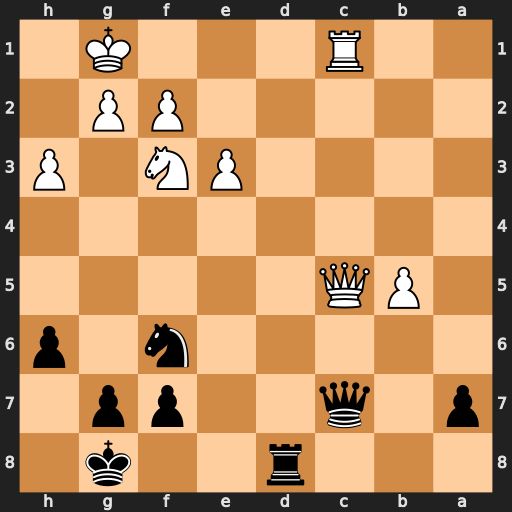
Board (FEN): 3r2k1/p1q2pp1/5n1p/1PQ5/8/4PN1P/5PP1/2R3K1
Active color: b
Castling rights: -
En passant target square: -
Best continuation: Rd1+ Rxd1 Qxc5